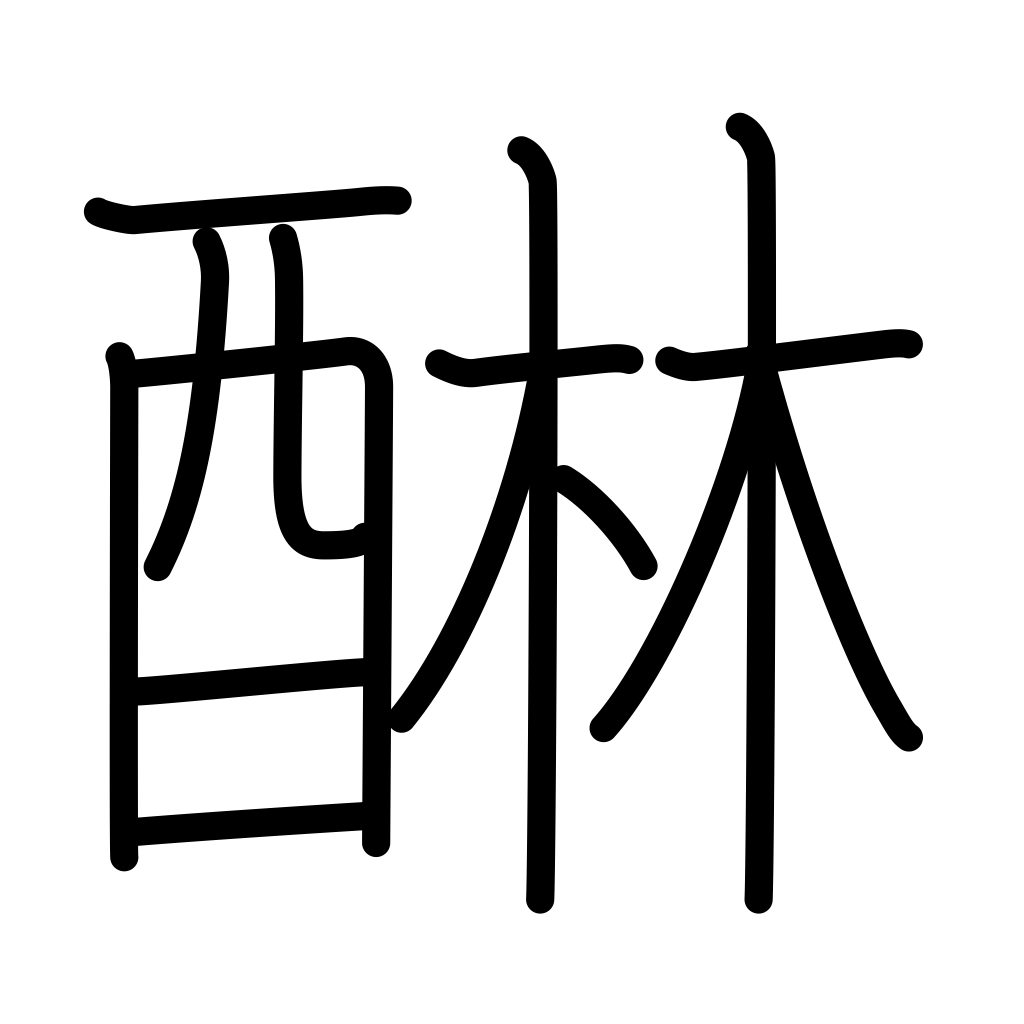
Meaning: remove astringency, bleach in water